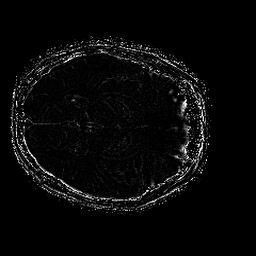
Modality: SWI
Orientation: axial
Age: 51
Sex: female
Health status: ill
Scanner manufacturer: philips
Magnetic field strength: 3 T
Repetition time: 0.031 s